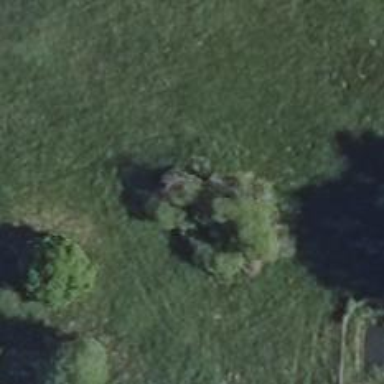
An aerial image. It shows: Deciduous tree with broadleaved leaves.